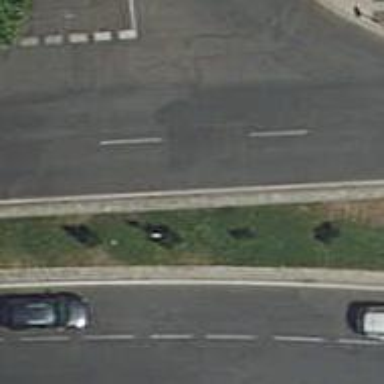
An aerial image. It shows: Road with traffic signals.